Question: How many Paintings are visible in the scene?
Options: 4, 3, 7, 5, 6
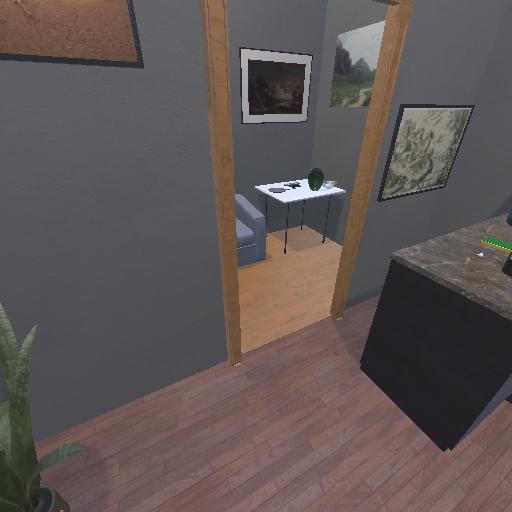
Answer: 4